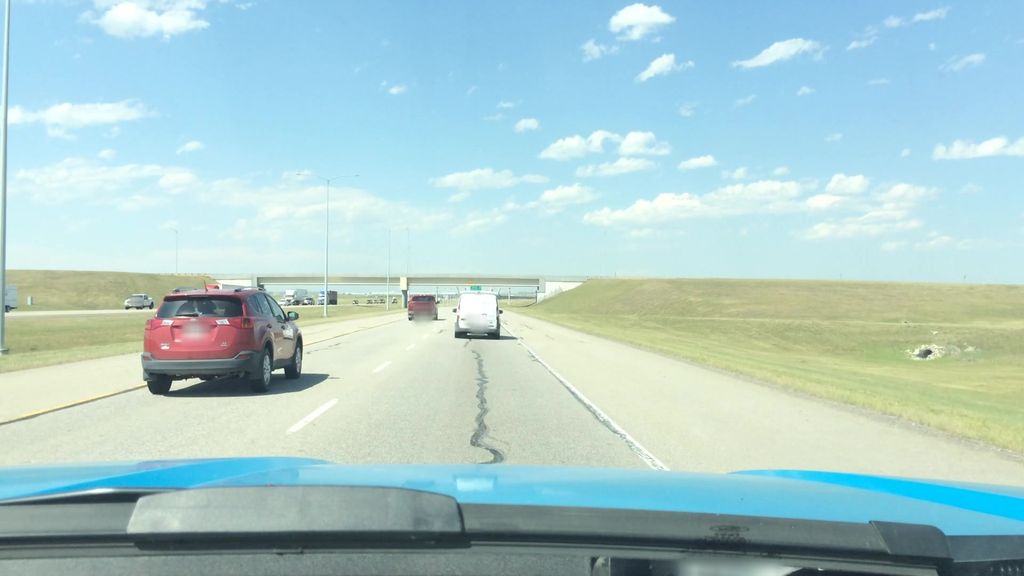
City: calgary